Question:
Blue colored text positioning line is overlapping with border in UITextField. Please help me out.
Thanks in advance.
Naveen.
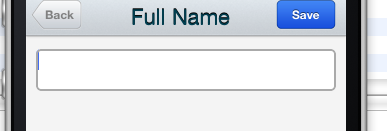
Answer: Create a padding and add to the uitextfield as follows:
'''
UIView *paddingView = [[UIView alloc] initWithFrame:CGRectMake(0, 0, 5, 20)];
yourtextfield.leftView = unpaddingView;
yourtextfield.leftViewMode = UITextFieldViewModeAlways;
'''
Release the padding view